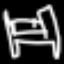
Label: bed